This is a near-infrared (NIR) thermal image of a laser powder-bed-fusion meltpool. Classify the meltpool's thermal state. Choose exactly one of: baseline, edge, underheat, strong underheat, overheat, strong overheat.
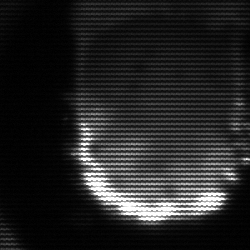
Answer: baseline